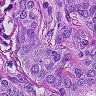
Metastatic tissue present: yes